Question: I saw this table :
when I program Asp.net and want to display these special html entities , I use Entity .
(but both seems to work)
question :
in what scenarios should I use entity ( and entity ) ?
p.s. Ive seen situation in which asp.net doesnt like Entity
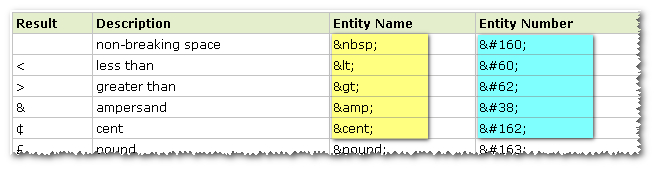
Answer: There is not clear guidance as to when one should use a <URL> or vice versa.
So long as a character entity reference is a defined one (you can define your own), you can use it.
The converse is that if it isn't defined, you should use a numeric character reference.